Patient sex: M
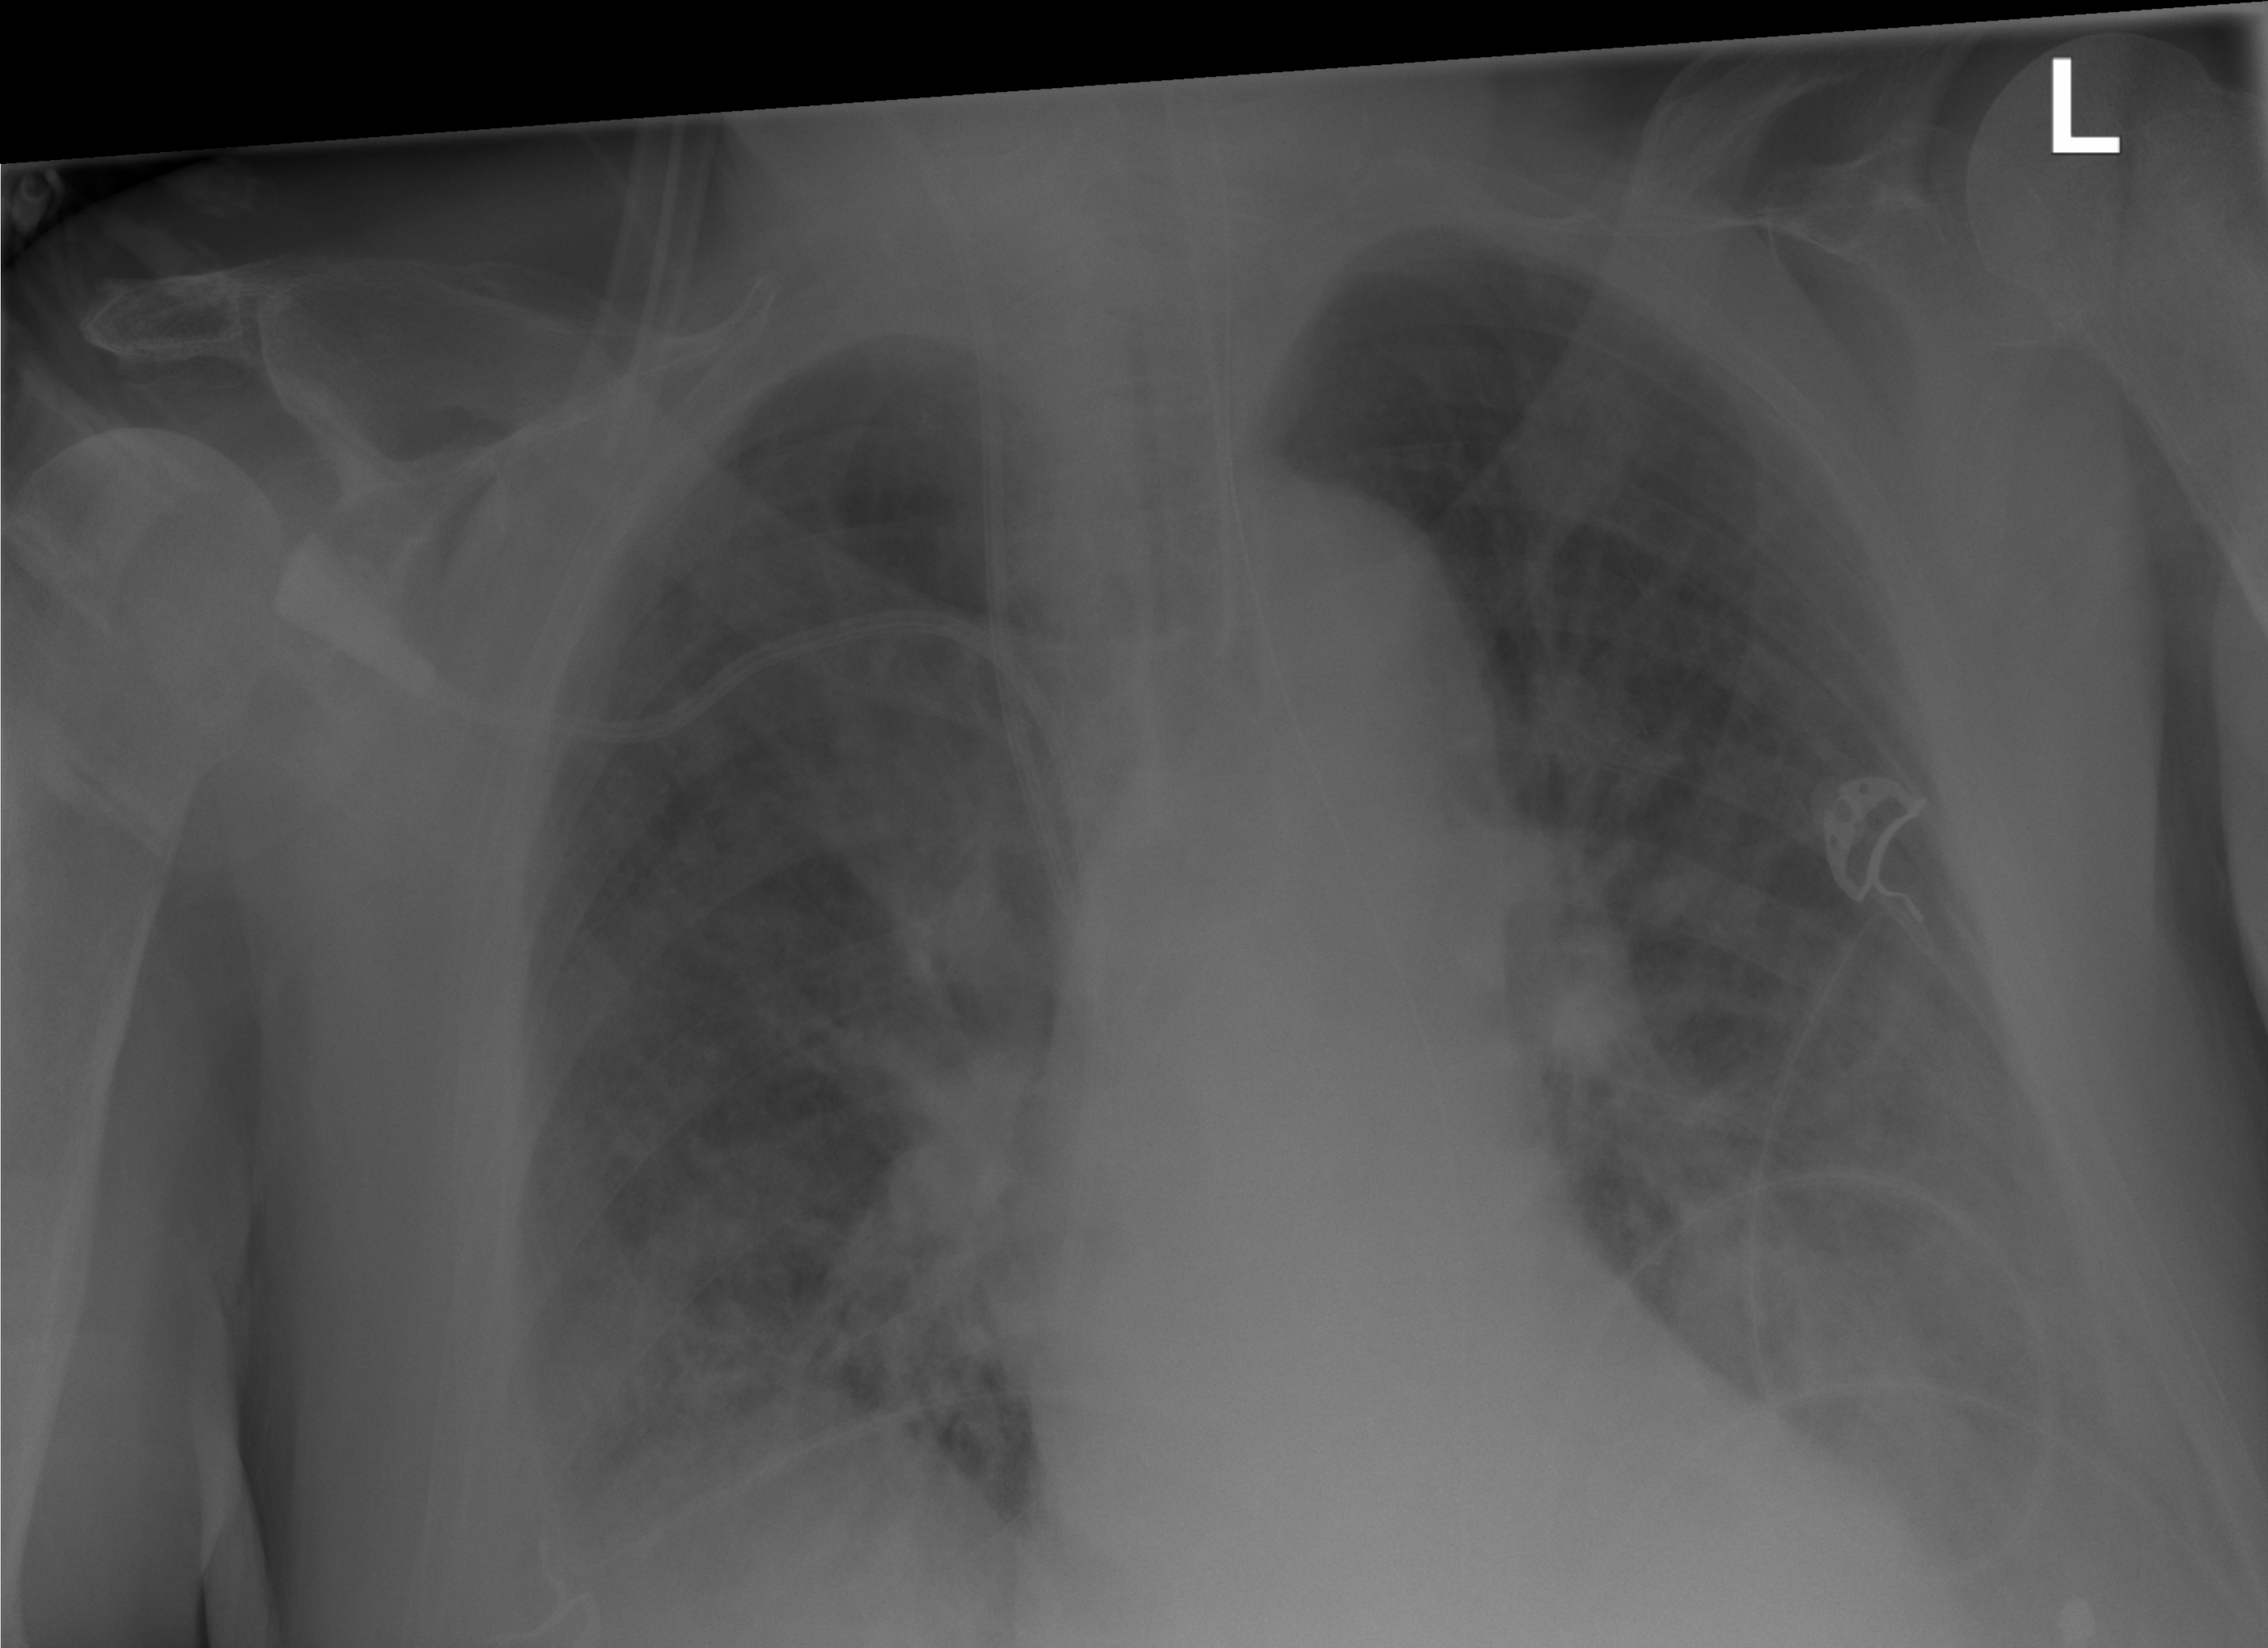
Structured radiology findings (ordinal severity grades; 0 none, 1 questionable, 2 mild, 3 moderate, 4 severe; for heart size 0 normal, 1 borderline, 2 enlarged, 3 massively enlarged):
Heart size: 0
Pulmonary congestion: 2
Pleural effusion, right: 1
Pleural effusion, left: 0
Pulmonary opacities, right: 1
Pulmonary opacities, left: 1
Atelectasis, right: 2
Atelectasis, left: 2